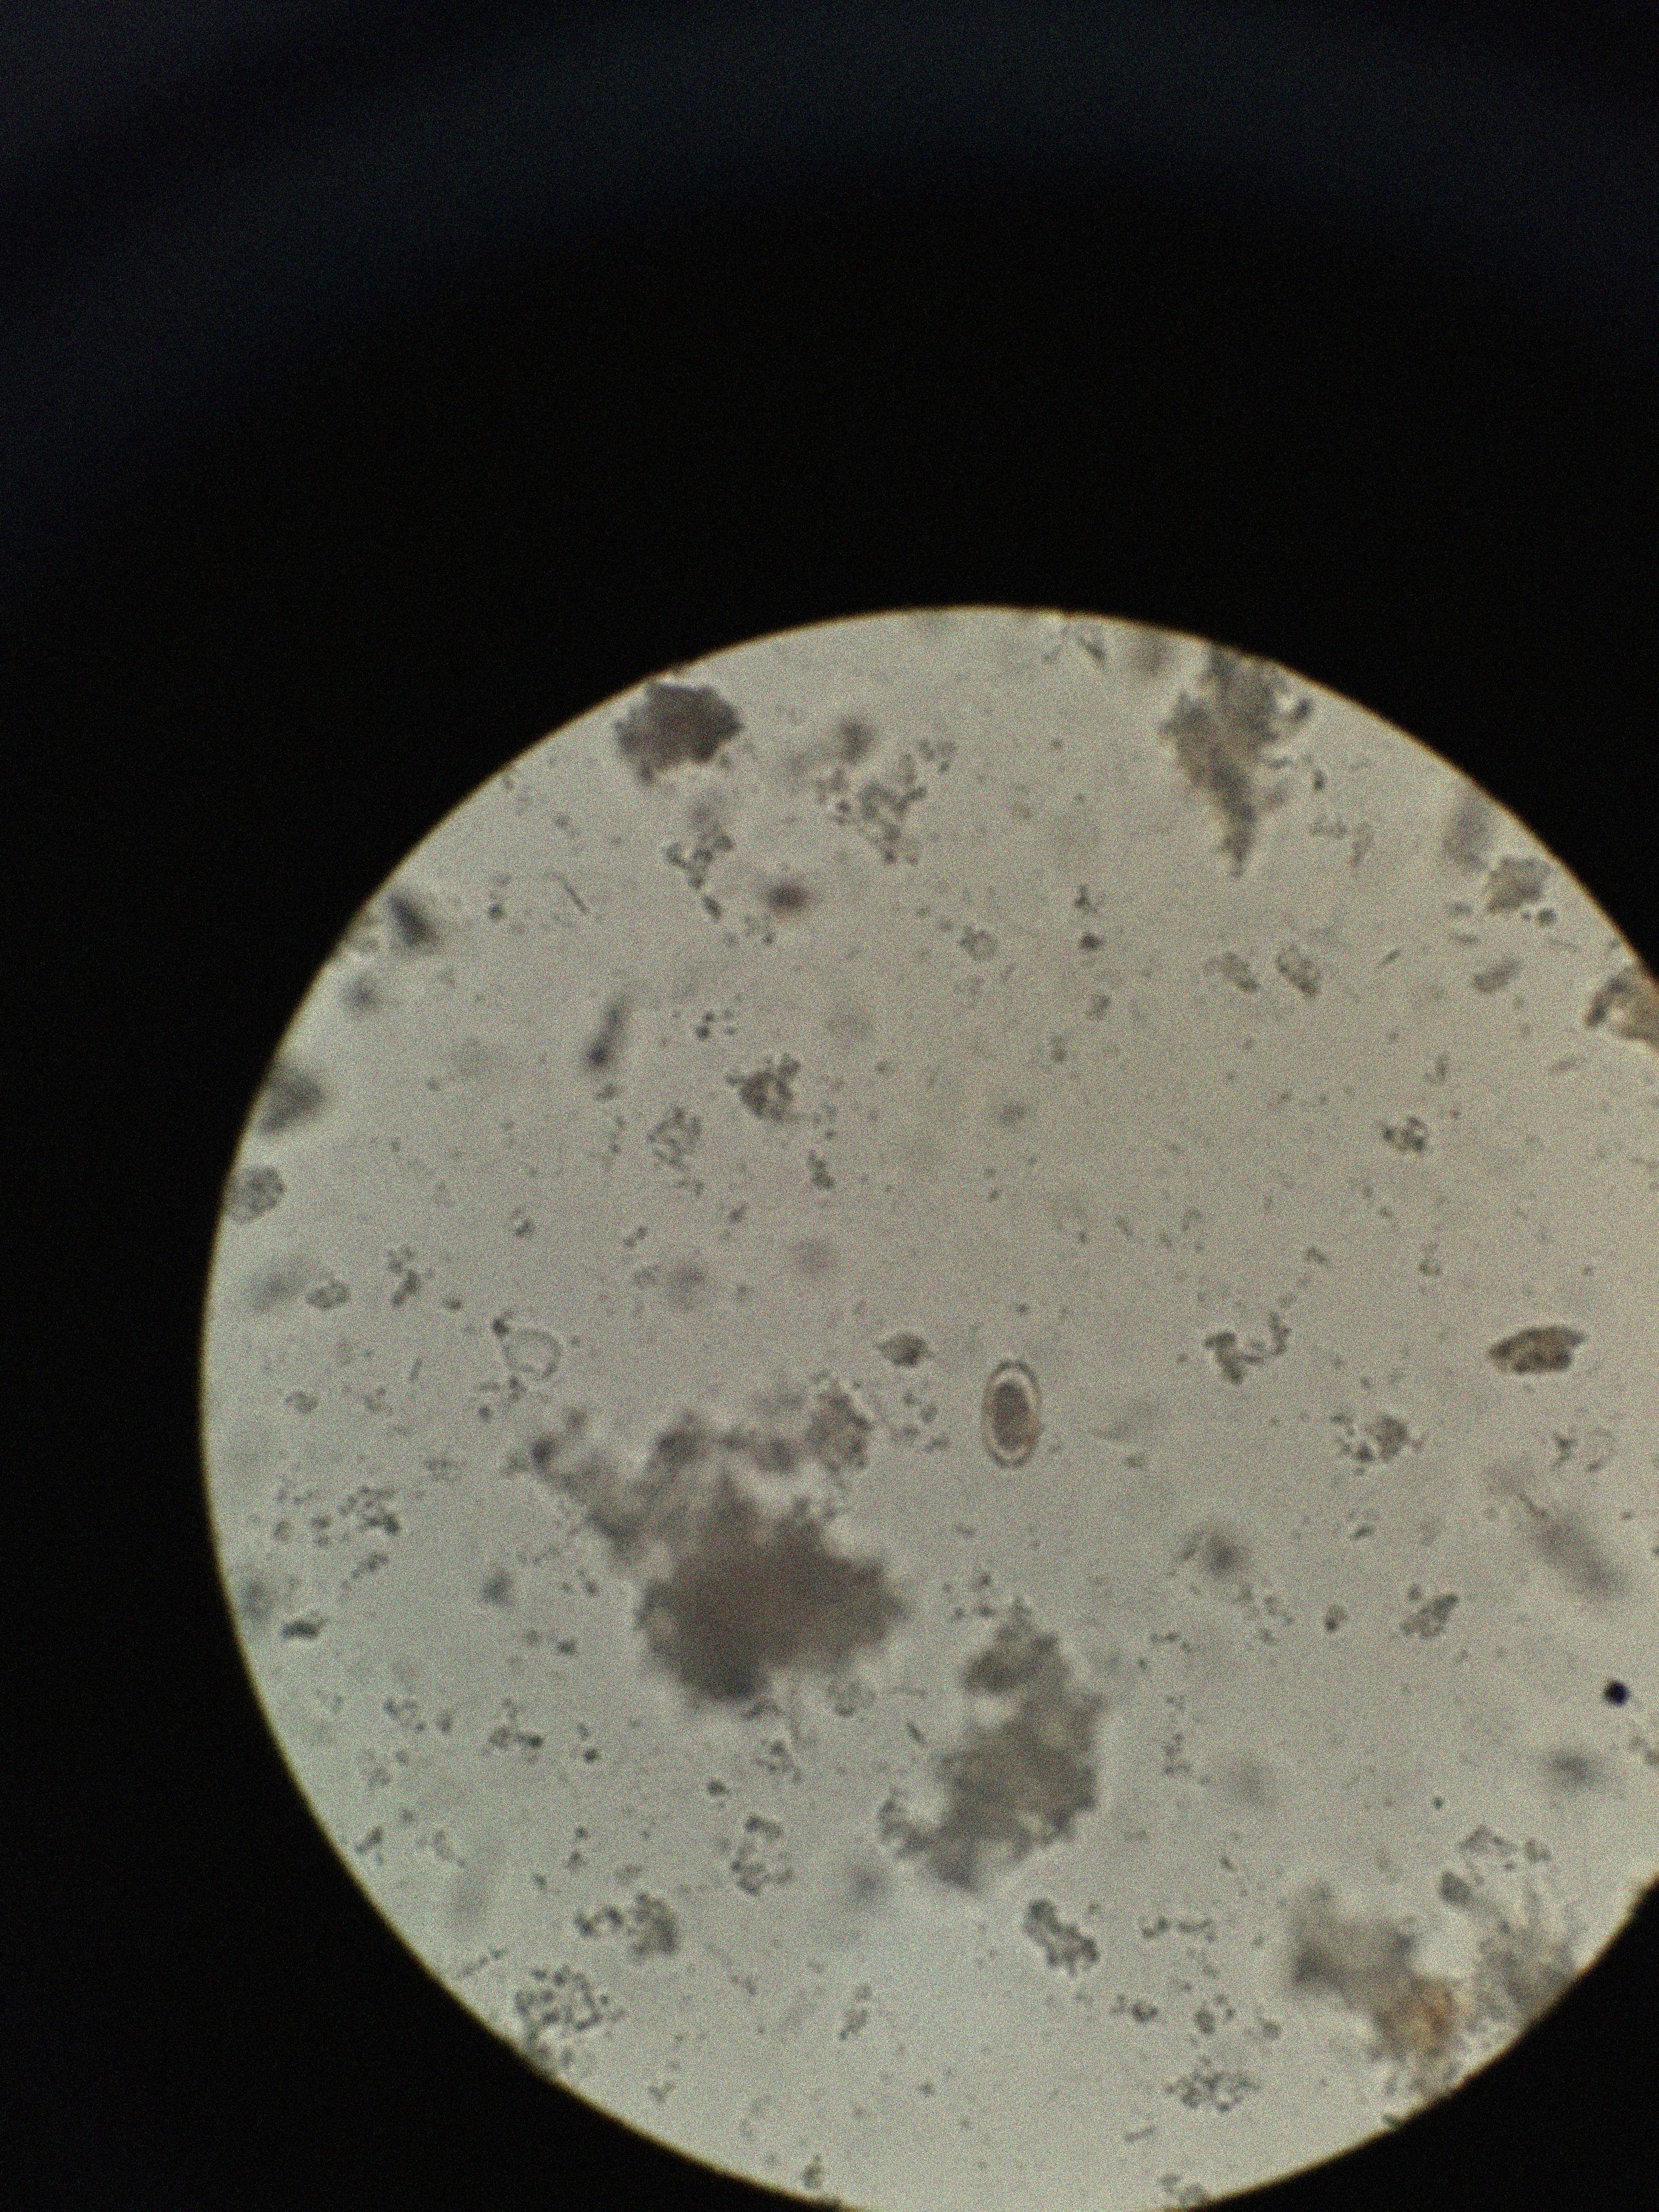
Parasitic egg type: Capillaria philippinensis